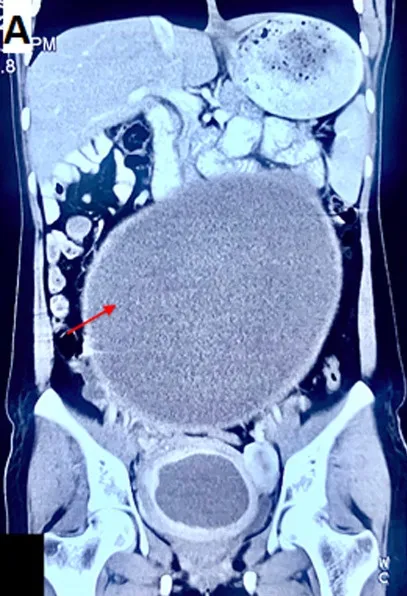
Coronal view CT scan showing a large endometriotic cyst arising from the right ovary and reaching up to the epigastrium (red arrow); cyst was displacing the small bowel loops cranially.
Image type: radiology (ct)